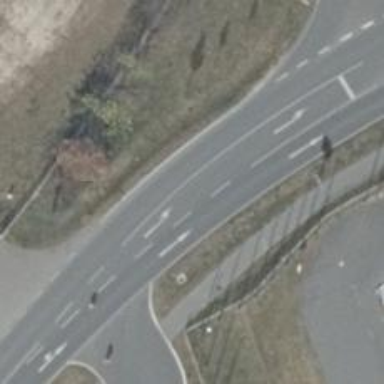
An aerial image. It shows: Asphalt road classified as tertiary.